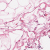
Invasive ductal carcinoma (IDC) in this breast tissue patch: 0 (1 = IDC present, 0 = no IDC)